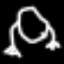
Label: frog